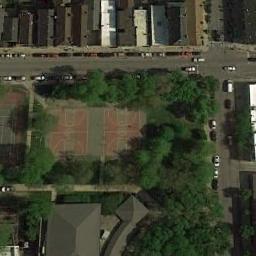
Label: basketball_court